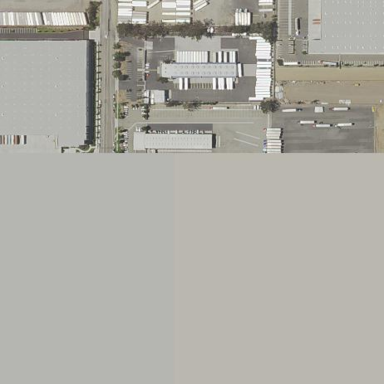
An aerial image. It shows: Industrial area.